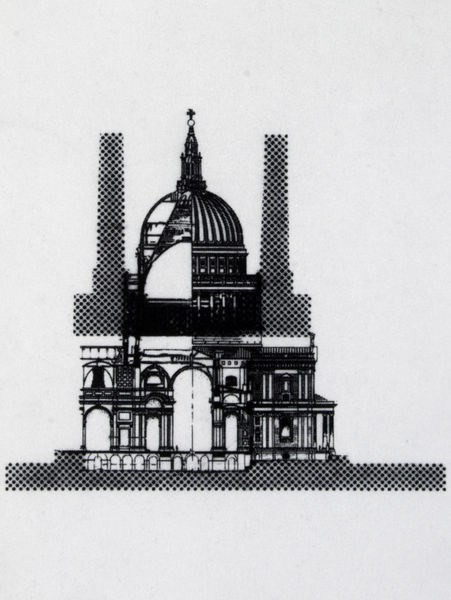
Titel: "Bat Hat", Entwurf für die Umgestaltung des Battersea-Kraftwerks in London - Maßstabsvergleich mit St. Paul's Cathedral
Künstler: Cedric Price
Schlagwörter: kirche, kuppel, aufriss